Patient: sex M, age 57
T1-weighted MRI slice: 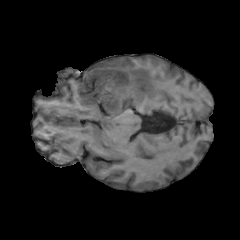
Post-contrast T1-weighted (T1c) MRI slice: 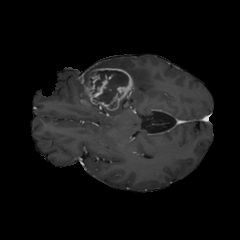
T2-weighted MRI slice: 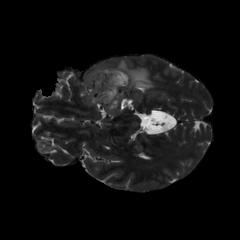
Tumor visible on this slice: yes
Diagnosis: Glioblastoma, IDH-wildtype
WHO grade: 4